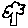
Label: tree